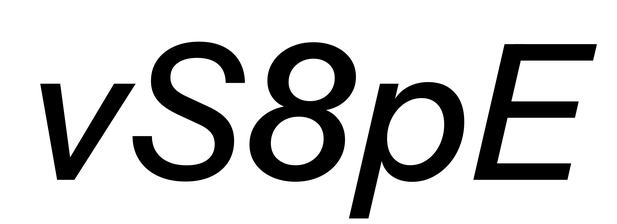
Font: InstrumentSans-Italic_Medium_Italic